Из батарейки, двух одинаковых вольтметров и двух одинаковых миллиамперметров собрана схема (см. рис). Соединенные параллельно приборы показывают $U_1=0.26~В$ и $I_1=0.75~мА$. Второй миллиамперметр показывает $I_2=1~мА$.
Определите напряжение на клеммах батарейки и сопротивления приборов.
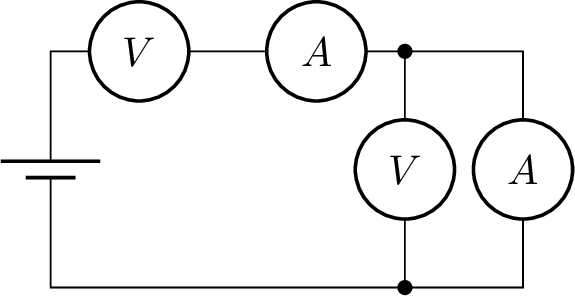
Решение: Ток $I_3$ через вольтметр $B_2$ равен разности токов, протекающих через амперметры $A_1$ и $A_2$:$$I_3=I_1-I_2=0.2~мА.$$При этом показания вольтметра $B_2-U_2=0.25~В.$Следовательно, сопротивление вольтметров $B_2$ и $B_1$$$R_{B1}=R_{B2}=U_2/I_3=12.5\cdot10^2~Ом.$$Ток, текущий через вольтметр $B_1-I_1=1.1~мА;$ при этом вольтметр $B_1$ показывает $$U_1=I_1R_{B1}=1.375~В.$$Сопротивления амперметров одинаковы и равны$$R_{A1}=R_{A2}=U_2/I_2\approx2.77\cdot10^2~Ом.$$Напряжение $U_3$ на амперметре $A_1$ равно $$U_3=I_1R_{A1}\approx0.305~В.$$Напряжение на батарее равно сумме напряжений $U_1,U_2,U_3:$$$U_б=U_1+U_2+U_3\approx1.93~В.$$
Ответ: $$U_б=U_1+U_2+U_3\approx1.93~В.$$
Ответ: $$R_{A1}=R_{A2}=U_2/I_2\approx2.77\cdot10^2~Ом.$$
Темы:
T, Электричество, Всероссийские, Электрические цепи, Амперметр, Вольтметр